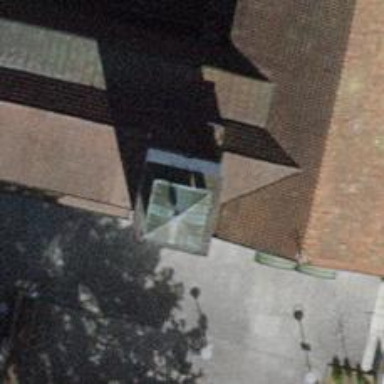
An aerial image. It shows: Bell tower classified as man-made tower.